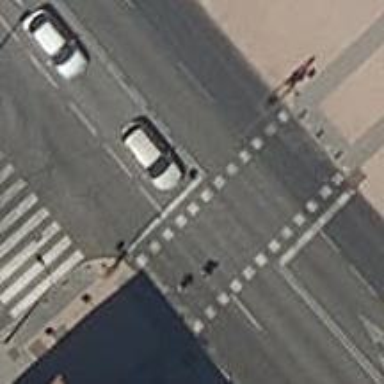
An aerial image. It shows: Zebra crossing with traffic signals.